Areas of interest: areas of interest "Anhui Radio and TV Station"
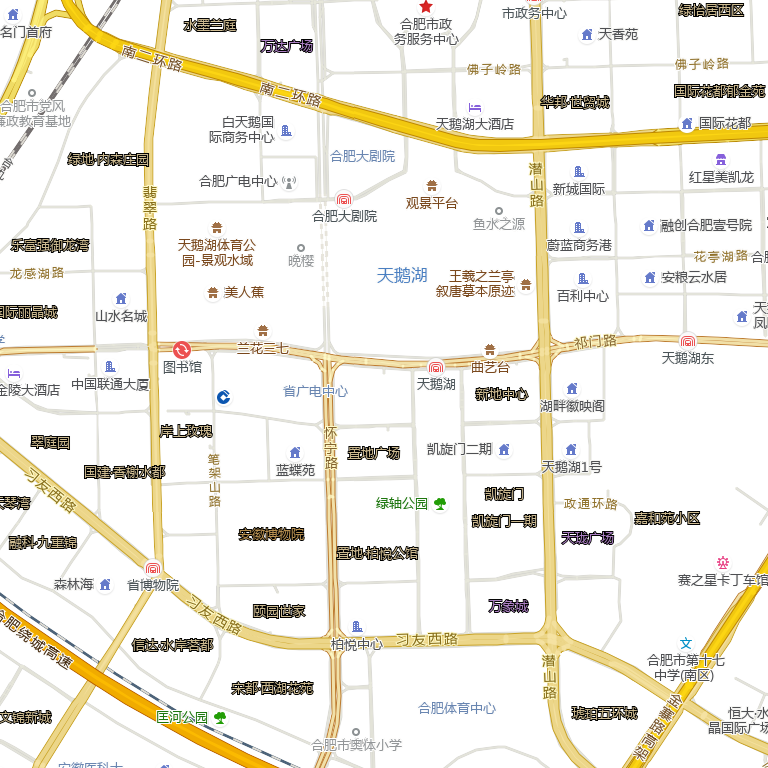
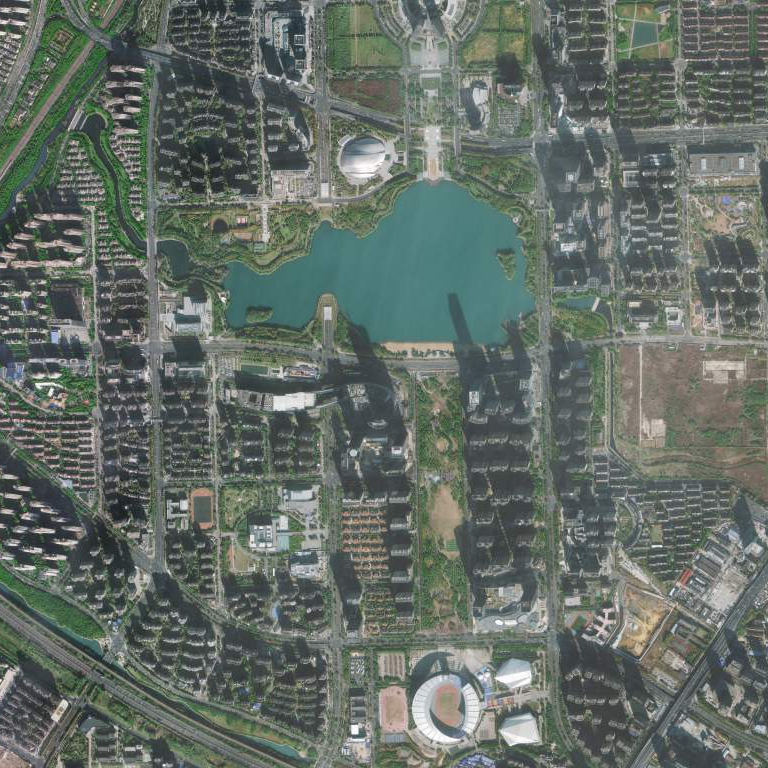